Question:
From my "Id" Column I want to remove the one and zero's from the left.
That is
<PHONE> becomes 3
<PHONE> becomes 5
<PHONE> becomes 11 and so on
Ignore -1, 10 and <PHONE>, they will be handled as special cases. but from the remaining rows I want to remove the "1" followed by zeros.
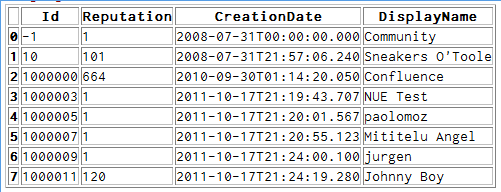
Answer: Well you can use modulus to get the end of the numbers (they will be the remainder). So just exclude the rows with ids of [-1,10,<PHONE>] and then compute the modulus of <PHONE>:
'''
print df
Id
0 -1
1 10
2 <PHONE>
3 <PHONE>
4 <PHONE>
5 <PHONE>
6 <PHONE>
7 <PHONE>
keep = df.Id.isin([-1,10,<PHONE>])
df.Id[~keep] = df.Id[~keep] % <PHONE>
print df
Id
0 -1
1 10
2 <PHONE>
3 3
4 5
5 7
6 9
7 11
'''
Here is a fully vectorized string slice version as an alternative (Like Alex' method but takes advantage of pandas' vectorized string methods):
'''
keep = df.Id.isin([-1,10,<PHONE>])
df.Id[~keep] = df.Id[~keep].astype(str).str[1:].astype(int)
print df
Id
0 -1
1 10
2 <PHONE>
3 3
4 5
5 7
6 9
7 11
'''